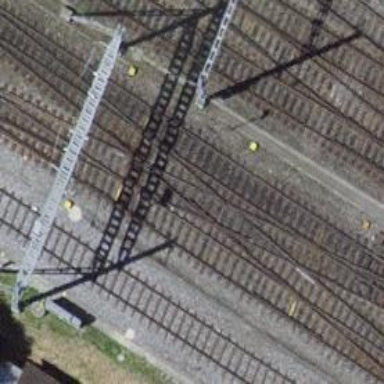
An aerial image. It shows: Railway siding with one electrified track and contact line for powering the train.